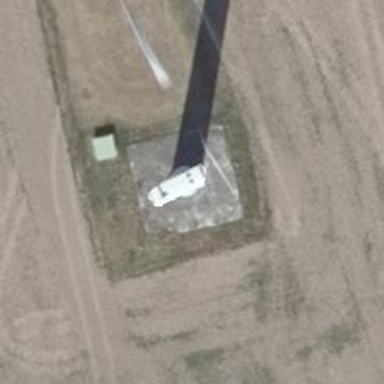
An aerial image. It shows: Wind generator powered by horizontal-axis wind turbine.